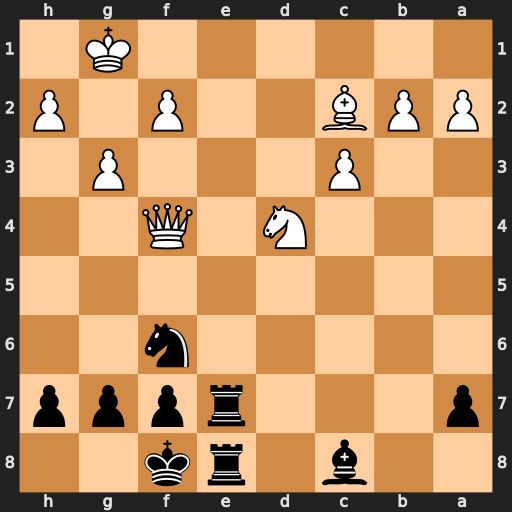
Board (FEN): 2b1rk2/p3rppp/5n2/8/3N1Q2/2P3P1/PPB2P1P/6K1
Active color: b
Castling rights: -
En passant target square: -
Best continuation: Bh3 Qd6 Kg8 Qxe7 Rxe7